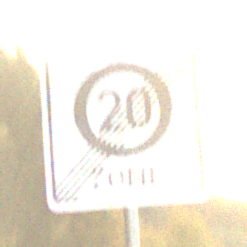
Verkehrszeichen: EndeZone20
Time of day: SunriseSunset
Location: Outdoor (Nature)
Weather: PartlyCloudy
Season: NotSpecified
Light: Natural